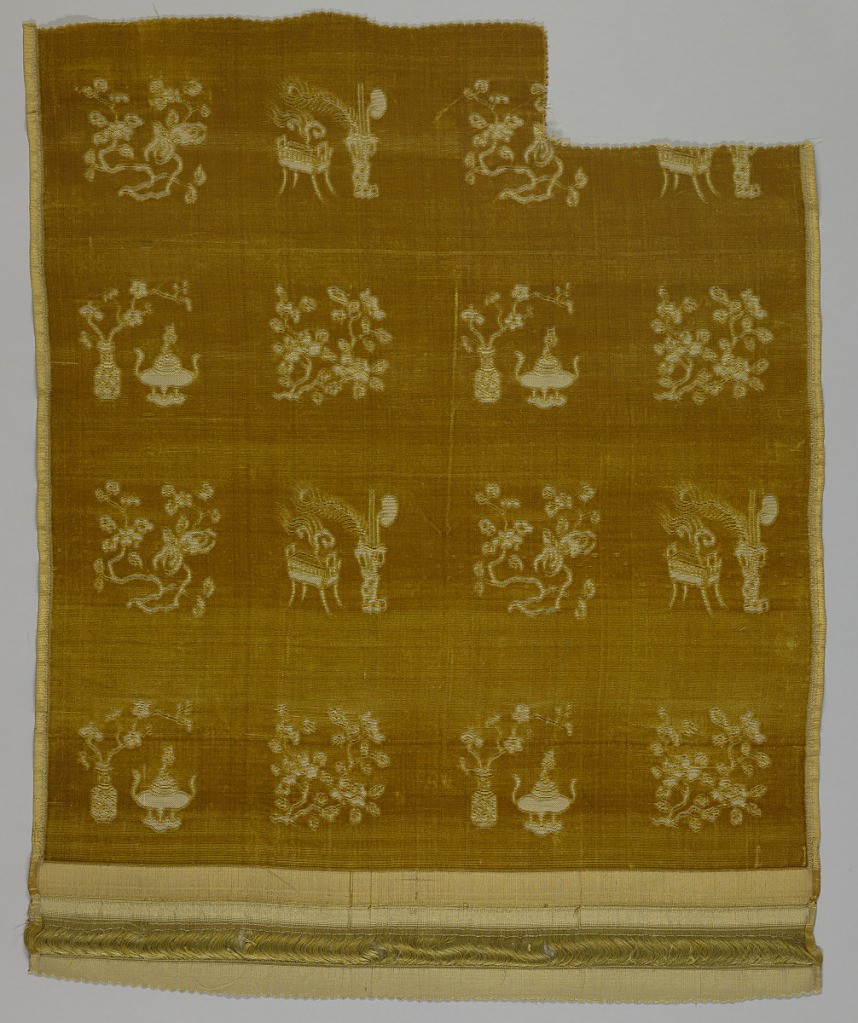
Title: Fragment
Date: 19th century
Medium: silk Technique: cut voided supplementary warp pile in a plain weave foundation with supplementary weft (velvet)
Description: Voided pattern of Chinese motifs on a yellow-gold cut velvet ground.